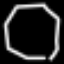
Label: octagon